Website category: jobs
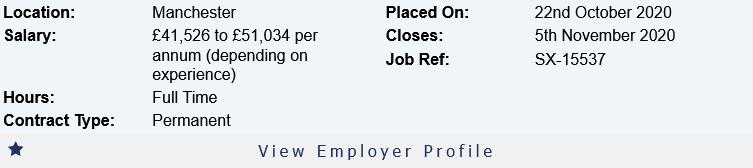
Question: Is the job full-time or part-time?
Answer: Full Time

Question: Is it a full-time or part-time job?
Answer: Full Time

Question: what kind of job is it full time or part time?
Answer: Full Time

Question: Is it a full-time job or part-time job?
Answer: Full Time

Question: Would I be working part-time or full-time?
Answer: Full Time

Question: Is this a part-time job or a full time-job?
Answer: Full Time

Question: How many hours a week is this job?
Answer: Full Time

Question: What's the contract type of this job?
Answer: Permanent

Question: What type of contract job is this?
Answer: Permanent

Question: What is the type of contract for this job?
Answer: Permanent

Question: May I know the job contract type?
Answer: Permanent

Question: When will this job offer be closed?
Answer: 5th November 2020

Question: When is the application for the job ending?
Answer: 5th November 2020

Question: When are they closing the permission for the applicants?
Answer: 5th November 2020

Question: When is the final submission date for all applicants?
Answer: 5th November 2020

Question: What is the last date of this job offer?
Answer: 5th November 2020

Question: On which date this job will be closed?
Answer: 5th November 2020

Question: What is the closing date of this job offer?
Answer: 5th November 2020

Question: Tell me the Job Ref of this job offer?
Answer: SX-15537

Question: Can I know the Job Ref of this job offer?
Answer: SX-15537

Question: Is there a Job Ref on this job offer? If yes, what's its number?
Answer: SX-15537

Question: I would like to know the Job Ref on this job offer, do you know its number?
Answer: SX-15537

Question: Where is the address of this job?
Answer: Manchester

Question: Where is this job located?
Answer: Manchester

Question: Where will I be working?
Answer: Manchester

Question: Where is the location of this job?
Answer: Manchester

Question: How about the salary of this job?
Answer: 41,526 to 51,034 per annum (depending on experience)

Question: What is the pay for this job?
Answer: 41,526 to 51,034 per annum (depending on experience)

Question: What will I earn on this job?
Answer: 41,526 to 51,034 per annum (depending on experience)

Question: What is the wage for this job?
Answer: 41,526 to 51,034 per annum (depending on experience)

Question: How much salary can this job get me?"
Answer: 41,526 to 51,034 per annum (depending on experience)

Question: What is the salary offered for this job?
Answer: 41,526 to 51,034 per annum (depending on experience)

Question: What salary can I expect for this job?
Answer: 41,526 to 51,034 per annum (depending on experience)

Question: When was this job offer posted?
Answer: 22nd October 2020

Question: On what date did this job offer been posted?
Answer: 22nd October 2020